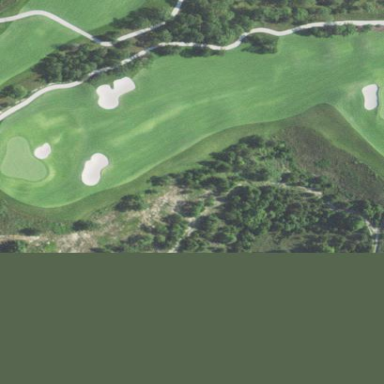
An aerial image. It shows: Area with grass used as rough in golf course.